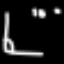
Label: angel